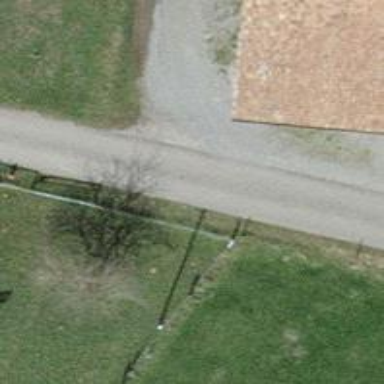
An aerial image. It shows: Alley classified as service road.